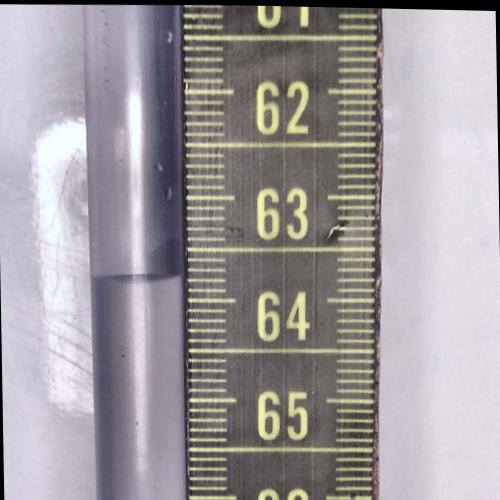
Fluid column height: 63.8 cm